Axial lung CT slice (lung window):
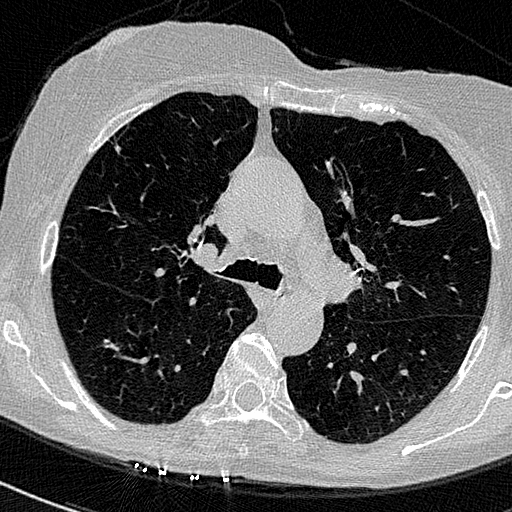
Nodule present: no